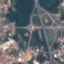
Land use / land cover class: Highway